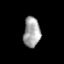
Tissue: prostate
Cell type: T cells
Senescence score: 0.3239
Nuclear area (px): 491
Mean DAPI intensity: 162.709